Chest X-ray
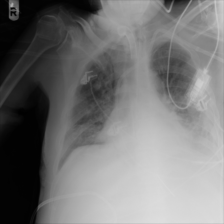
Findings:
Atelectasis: negative
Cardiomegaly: negative
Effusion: negative
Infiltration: positive
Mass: negative
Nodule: negative
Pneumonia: negative
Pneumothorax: negative
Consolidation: negative
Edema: negative
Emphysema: negative
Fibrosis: negative
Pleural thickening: negative
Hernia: negative